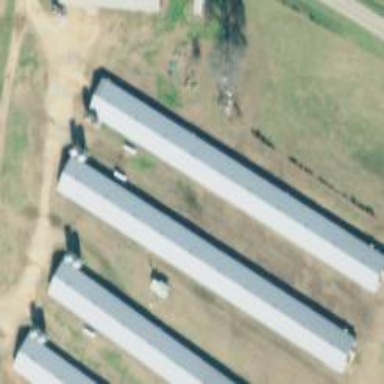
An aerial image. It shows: Poultry house.